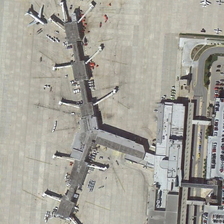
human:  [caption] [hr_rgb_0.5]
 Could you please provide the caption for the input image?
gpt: several planes are parked in an airport with a parking lot .

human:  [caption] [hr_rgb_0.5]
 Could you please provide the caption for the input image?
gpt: several planes are parked in an airport with a parking lot .

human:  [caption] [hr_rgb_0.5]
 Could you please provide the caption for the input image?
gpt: several planes are parked in an airport with a parking lot .

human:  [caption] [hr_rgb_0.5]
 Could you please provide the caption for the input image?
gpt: several planes are parked in an airport with a parking lot .

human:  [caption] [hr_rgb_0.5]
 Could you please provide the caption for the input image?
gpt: several planes are parked in an airport with a parking lot .